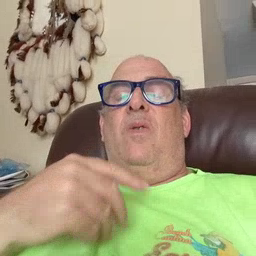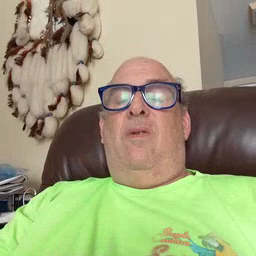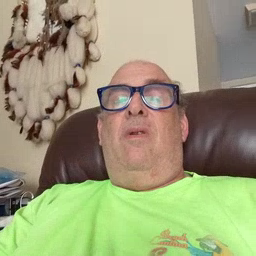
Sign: cute